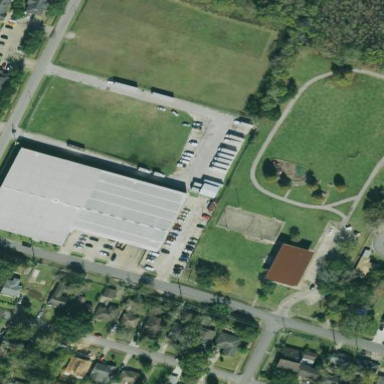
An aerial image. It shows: Industrial building.